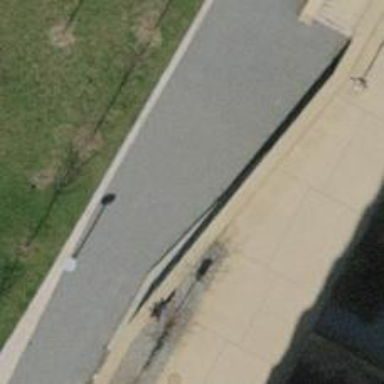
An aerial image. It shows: Bench.